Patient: sex M, age 76
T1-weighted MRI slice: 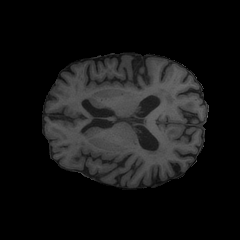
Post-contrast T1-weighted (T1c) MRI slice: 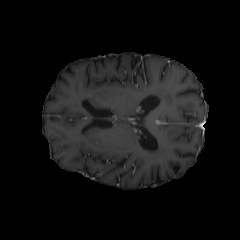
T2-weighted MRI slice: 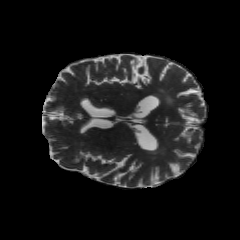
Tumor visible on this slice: no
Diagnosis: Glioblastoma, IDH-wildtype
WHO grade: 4